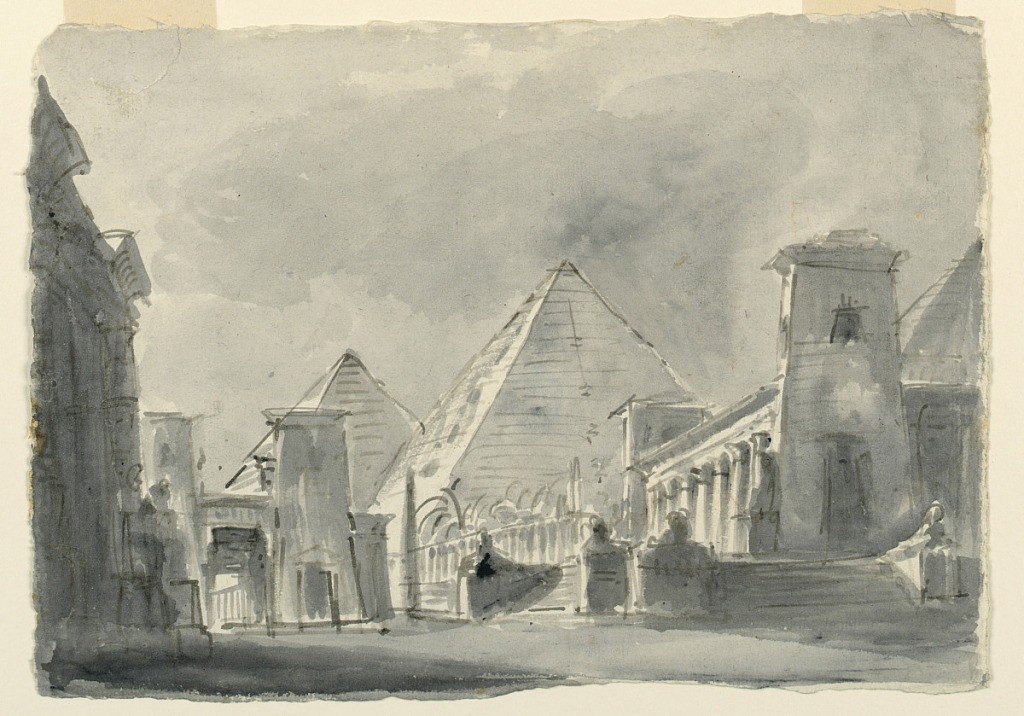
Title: Stage Design, Group of Egyptian Buildings from the Exterior
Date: early 19th century
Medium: Pen and sepia ink, brush and wash on paper
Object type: Drawing
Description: Horizontal rectangle. Group of Egyptian buildings with two pyramids.